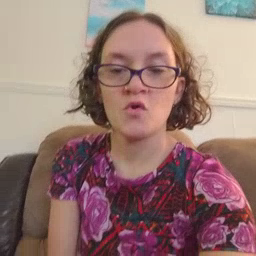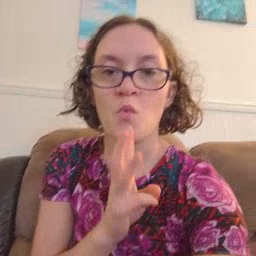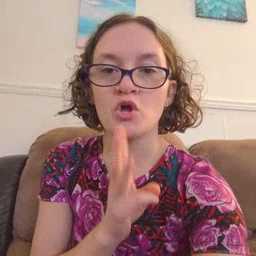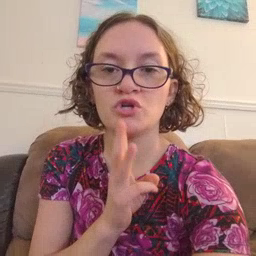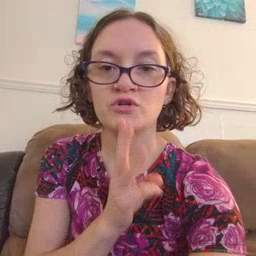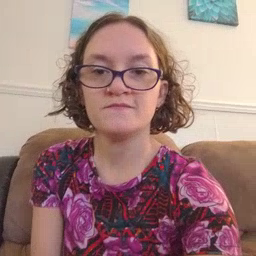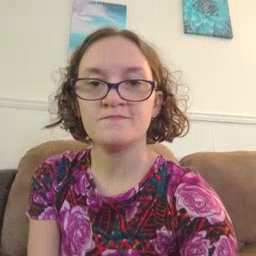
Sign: water